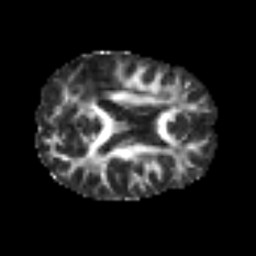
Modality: FA
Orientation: axial
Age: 49
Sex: male
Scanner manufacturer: siemens
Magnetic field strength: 3 T
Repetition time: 6.1 s
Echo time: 0.101 s